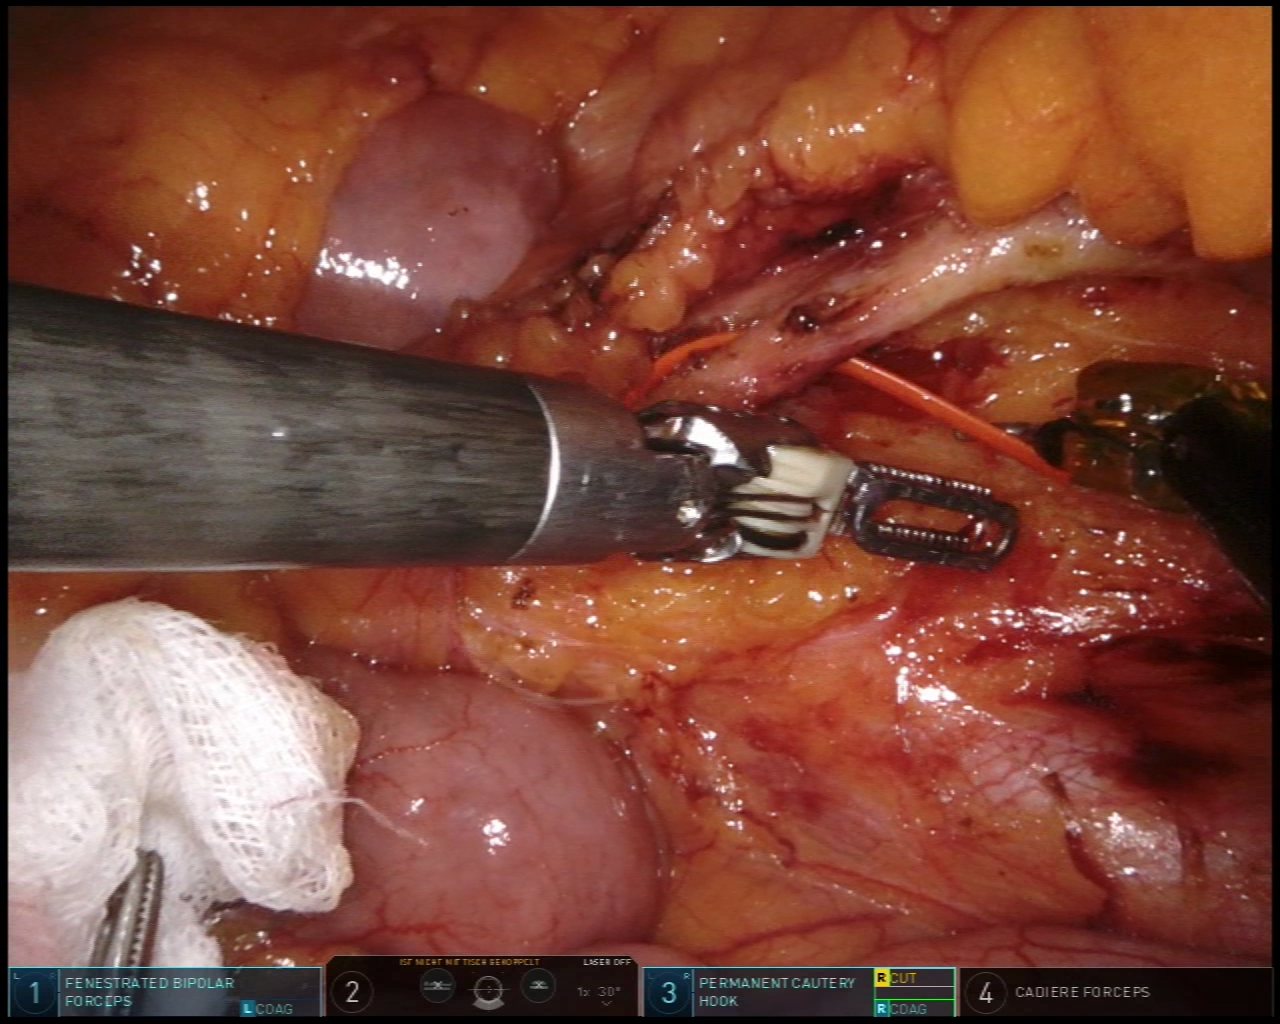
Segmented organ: inferior_mesenteric_artery
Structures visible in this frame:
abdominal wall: no
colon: no
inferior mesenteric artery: yes
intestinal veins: no
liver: no
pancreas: no
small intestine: yes
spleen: no
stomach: no
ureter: no
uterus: no
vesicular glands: no